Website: walmart
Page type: customer-info-address
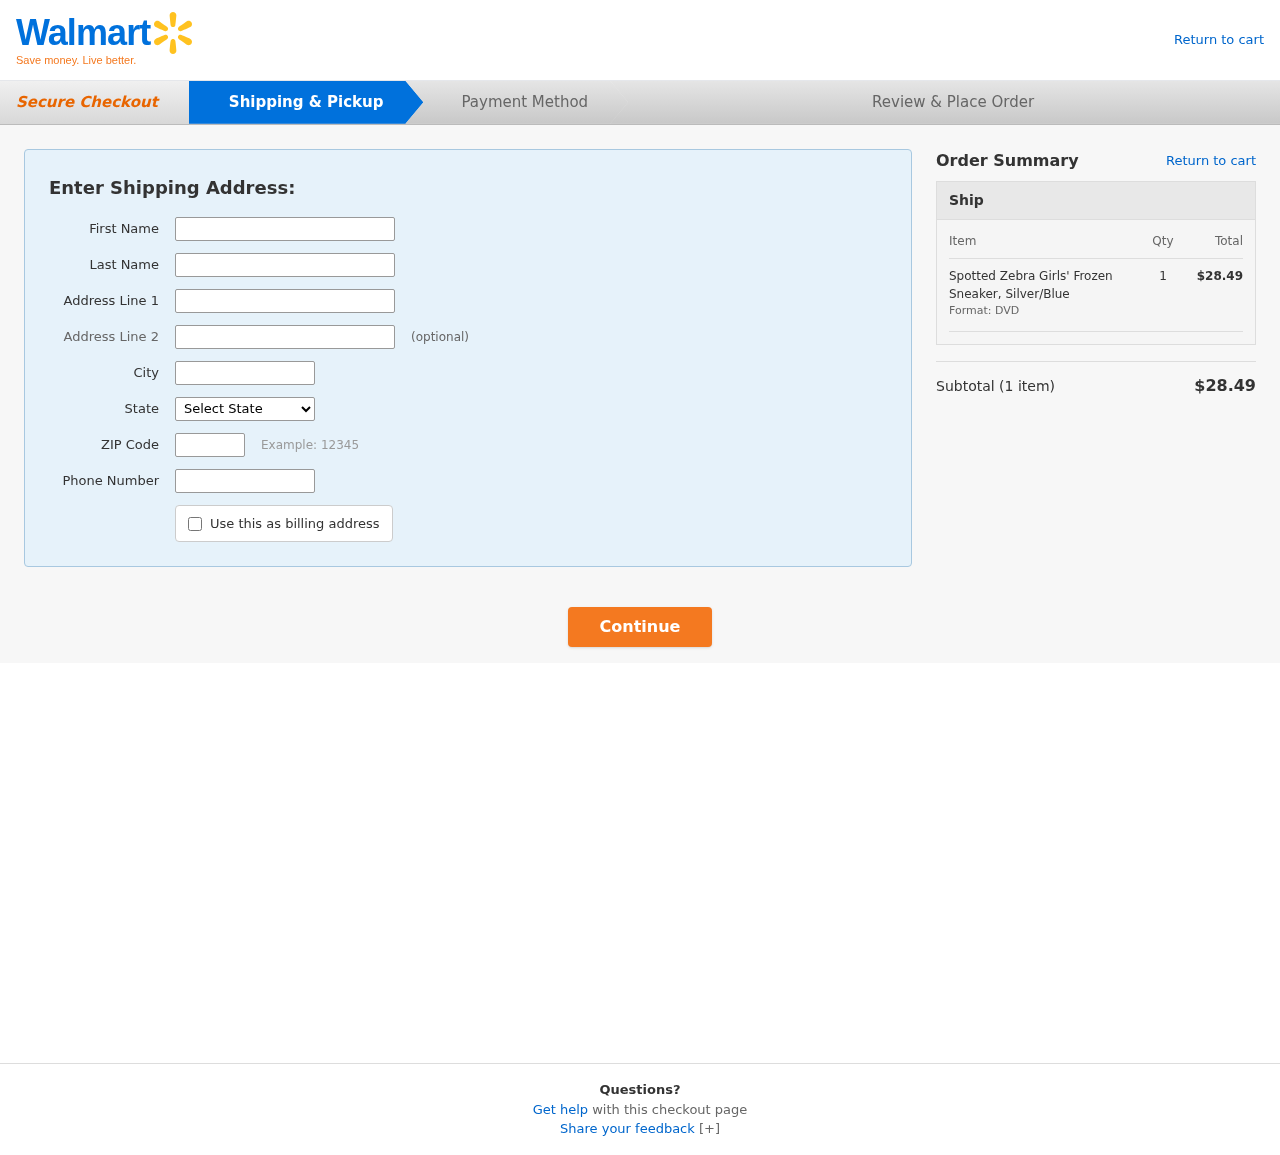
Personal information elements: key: PII_CITY
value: Port John
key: PII_FIRSTNAME
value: Joshua
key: PII_LASTNAME
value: Thompson
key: PII_PHONE
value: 4839038094
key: PII_POSTCODE
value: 37350
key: PII_STATE
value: Texas
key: PII_STREET
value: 2600 Alexis Village
Product elements: key: PRODUCT1_NAME
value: Spotted Zebra Girls' Frozen Sneaker, Silver/Blue
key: PRODUCT1_QUANTITY
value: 1
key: PRODUCT1_LINE_TOTAL
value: $28.49
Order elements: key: ORDER_NUM_ITEMS
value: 1
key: ORDER_SUBTOTAL
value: $28.49